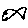
Label: fish